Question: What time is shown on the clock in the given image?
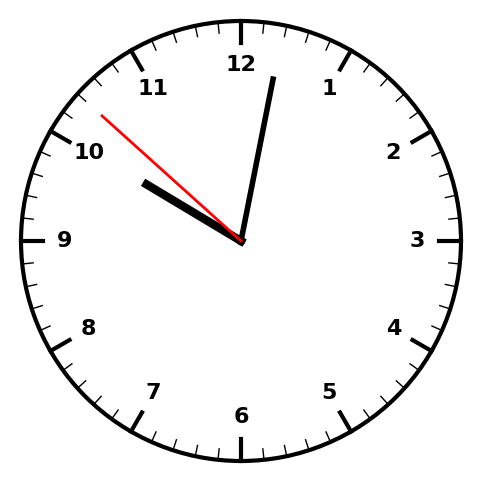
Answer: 10:01:52